Question: yaml.parser.ParserError: while parsing a block mapping in "./docker-compose.yml", line 1, column 1 expected , but found '' in "./docker-compose.yml", line 2, column 3
please help me find the error
'''
version:"3"
services:
db:
image: postgres
environment:
- POSTGRES_DB=postgres
- POSTGRES_USER=postgres
- POSTGRES_PASSWORD=postgres
web:
build: .
command: python manage.py runserver 0.0.0.0:8000
volumes:
- .:/code
ports:
- "8000:8000"
depends_on:
- db
'''

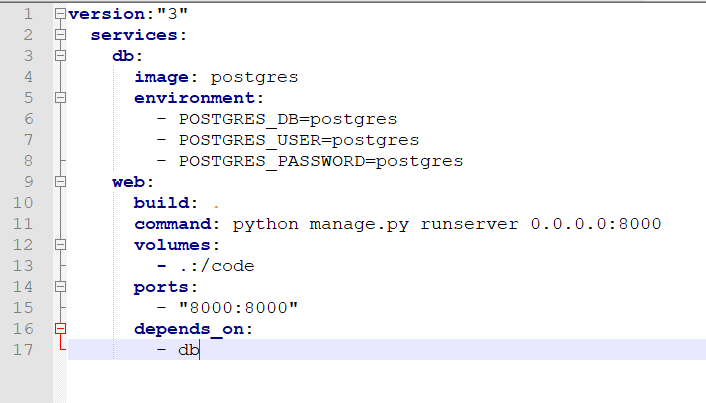
Answer: Your indentation is off, version and services need to be on the same level. And you're missing a space between 'version:' and '"3"'.
'''
version: "3"
services:
db:
image: postgres
environment:
- POSTGRES_DB=postgres
- POSTGRES_USER=postgres
- POSTGRES_PASSWORD=postgres
web:
build: .
command: python manage.py runserver 0.0.0.0:8000
volumes:
- .:/code
ports:
- "8000:8000"
depends_on:
- db
'''
Try some online YAML validator (<URL> to check for those errors next time.